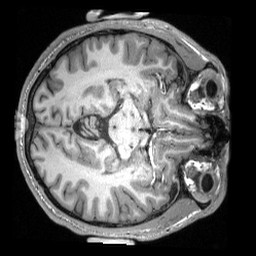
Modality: T1w
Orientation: axial
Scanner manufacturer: siemens
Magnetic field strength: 3 T
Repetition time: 2.3 s
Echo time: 0.00308 s